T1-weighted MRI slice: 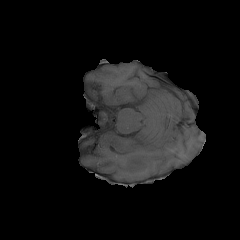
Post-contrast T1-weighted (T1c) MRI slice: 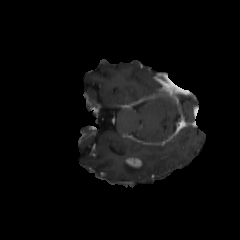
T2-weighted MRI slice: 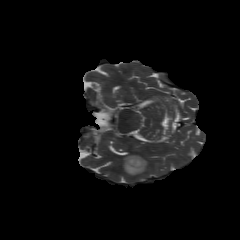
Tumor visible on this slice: yes